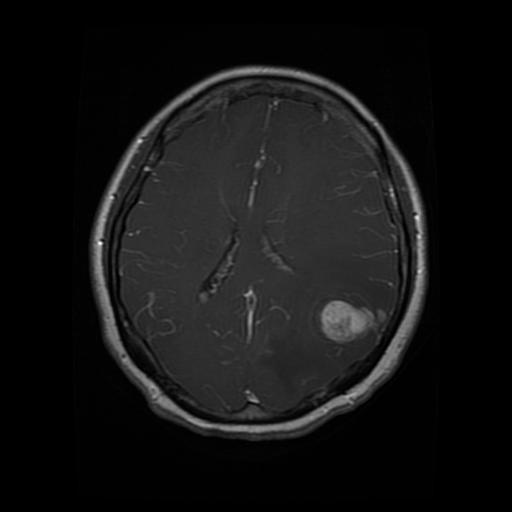
Label: glioma